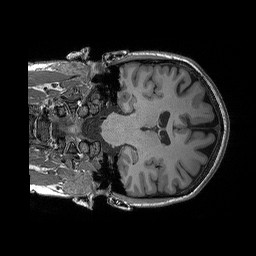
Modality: T1w
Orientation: coronal
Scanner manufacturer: siemens
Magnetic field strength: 3 T
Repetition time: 2.3 s
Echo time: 0.00298 s